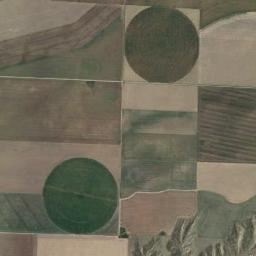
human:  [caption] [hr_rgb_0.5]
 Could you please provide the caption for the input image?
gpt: Two green circular farmlands are surrounded by some other shapes of farmlands .

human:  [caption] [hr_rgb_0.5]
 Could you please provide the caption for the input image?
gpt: The round field is in the square .

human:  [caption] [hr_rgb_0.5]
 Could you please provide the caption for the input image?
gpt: Two green circle farmland are in the bare land .

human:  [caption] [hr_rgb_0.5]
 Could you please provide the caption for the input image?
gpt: Two green and tan circular farmland .

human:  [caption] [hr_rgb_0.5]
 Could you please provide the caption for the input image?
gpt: There are two circular farmlands of the same size .